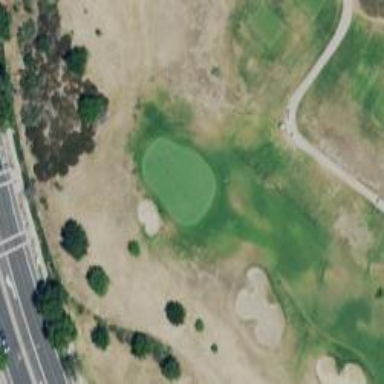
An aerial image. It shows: View of golf hole.